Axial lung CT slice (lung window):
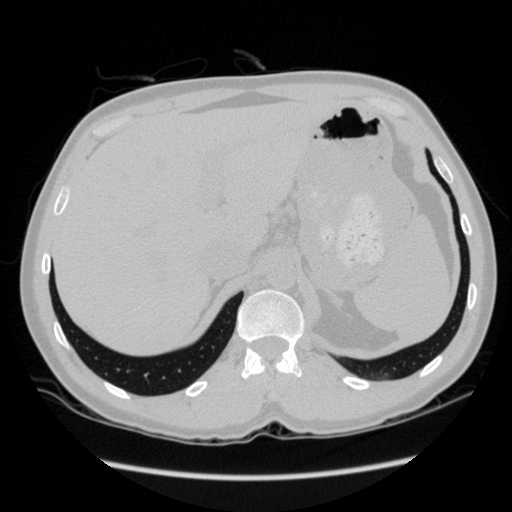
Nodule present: no